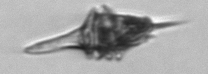
Label: Amylax